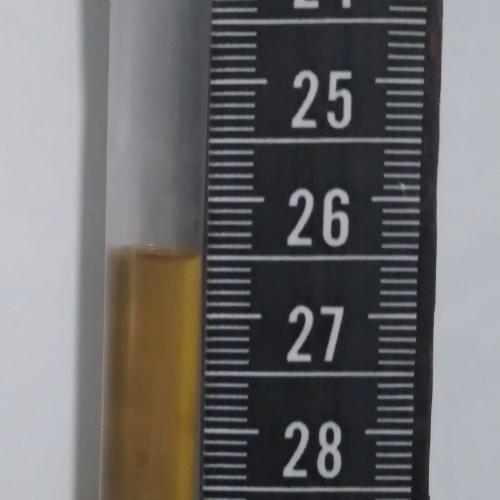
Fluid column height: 26.5 cm